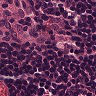
Metastatic tissue present: no